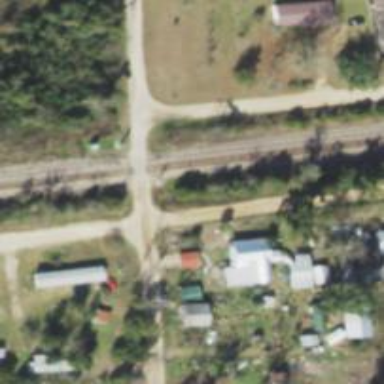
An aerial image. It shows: Level crossing on the railway with lights.